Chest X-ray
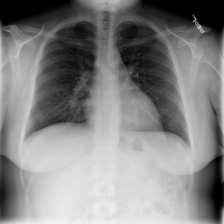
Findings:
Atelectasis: negative
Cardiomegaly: negative
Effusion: negative
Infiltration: negative
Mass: negative
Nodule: negative
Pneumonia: negative
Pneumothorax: negative
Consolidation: negative
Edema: negative
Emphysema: negative
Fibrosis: negative
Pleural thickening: negative
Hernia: negative